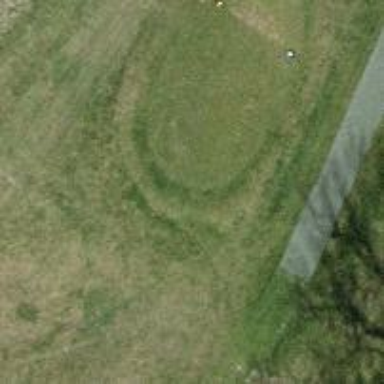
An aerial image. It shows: Golf tee.